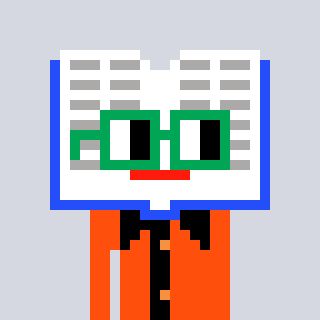
a pixel art character with square green glasses, a dictionary-shaped head and a orange-colored body on a cool background